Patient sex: M
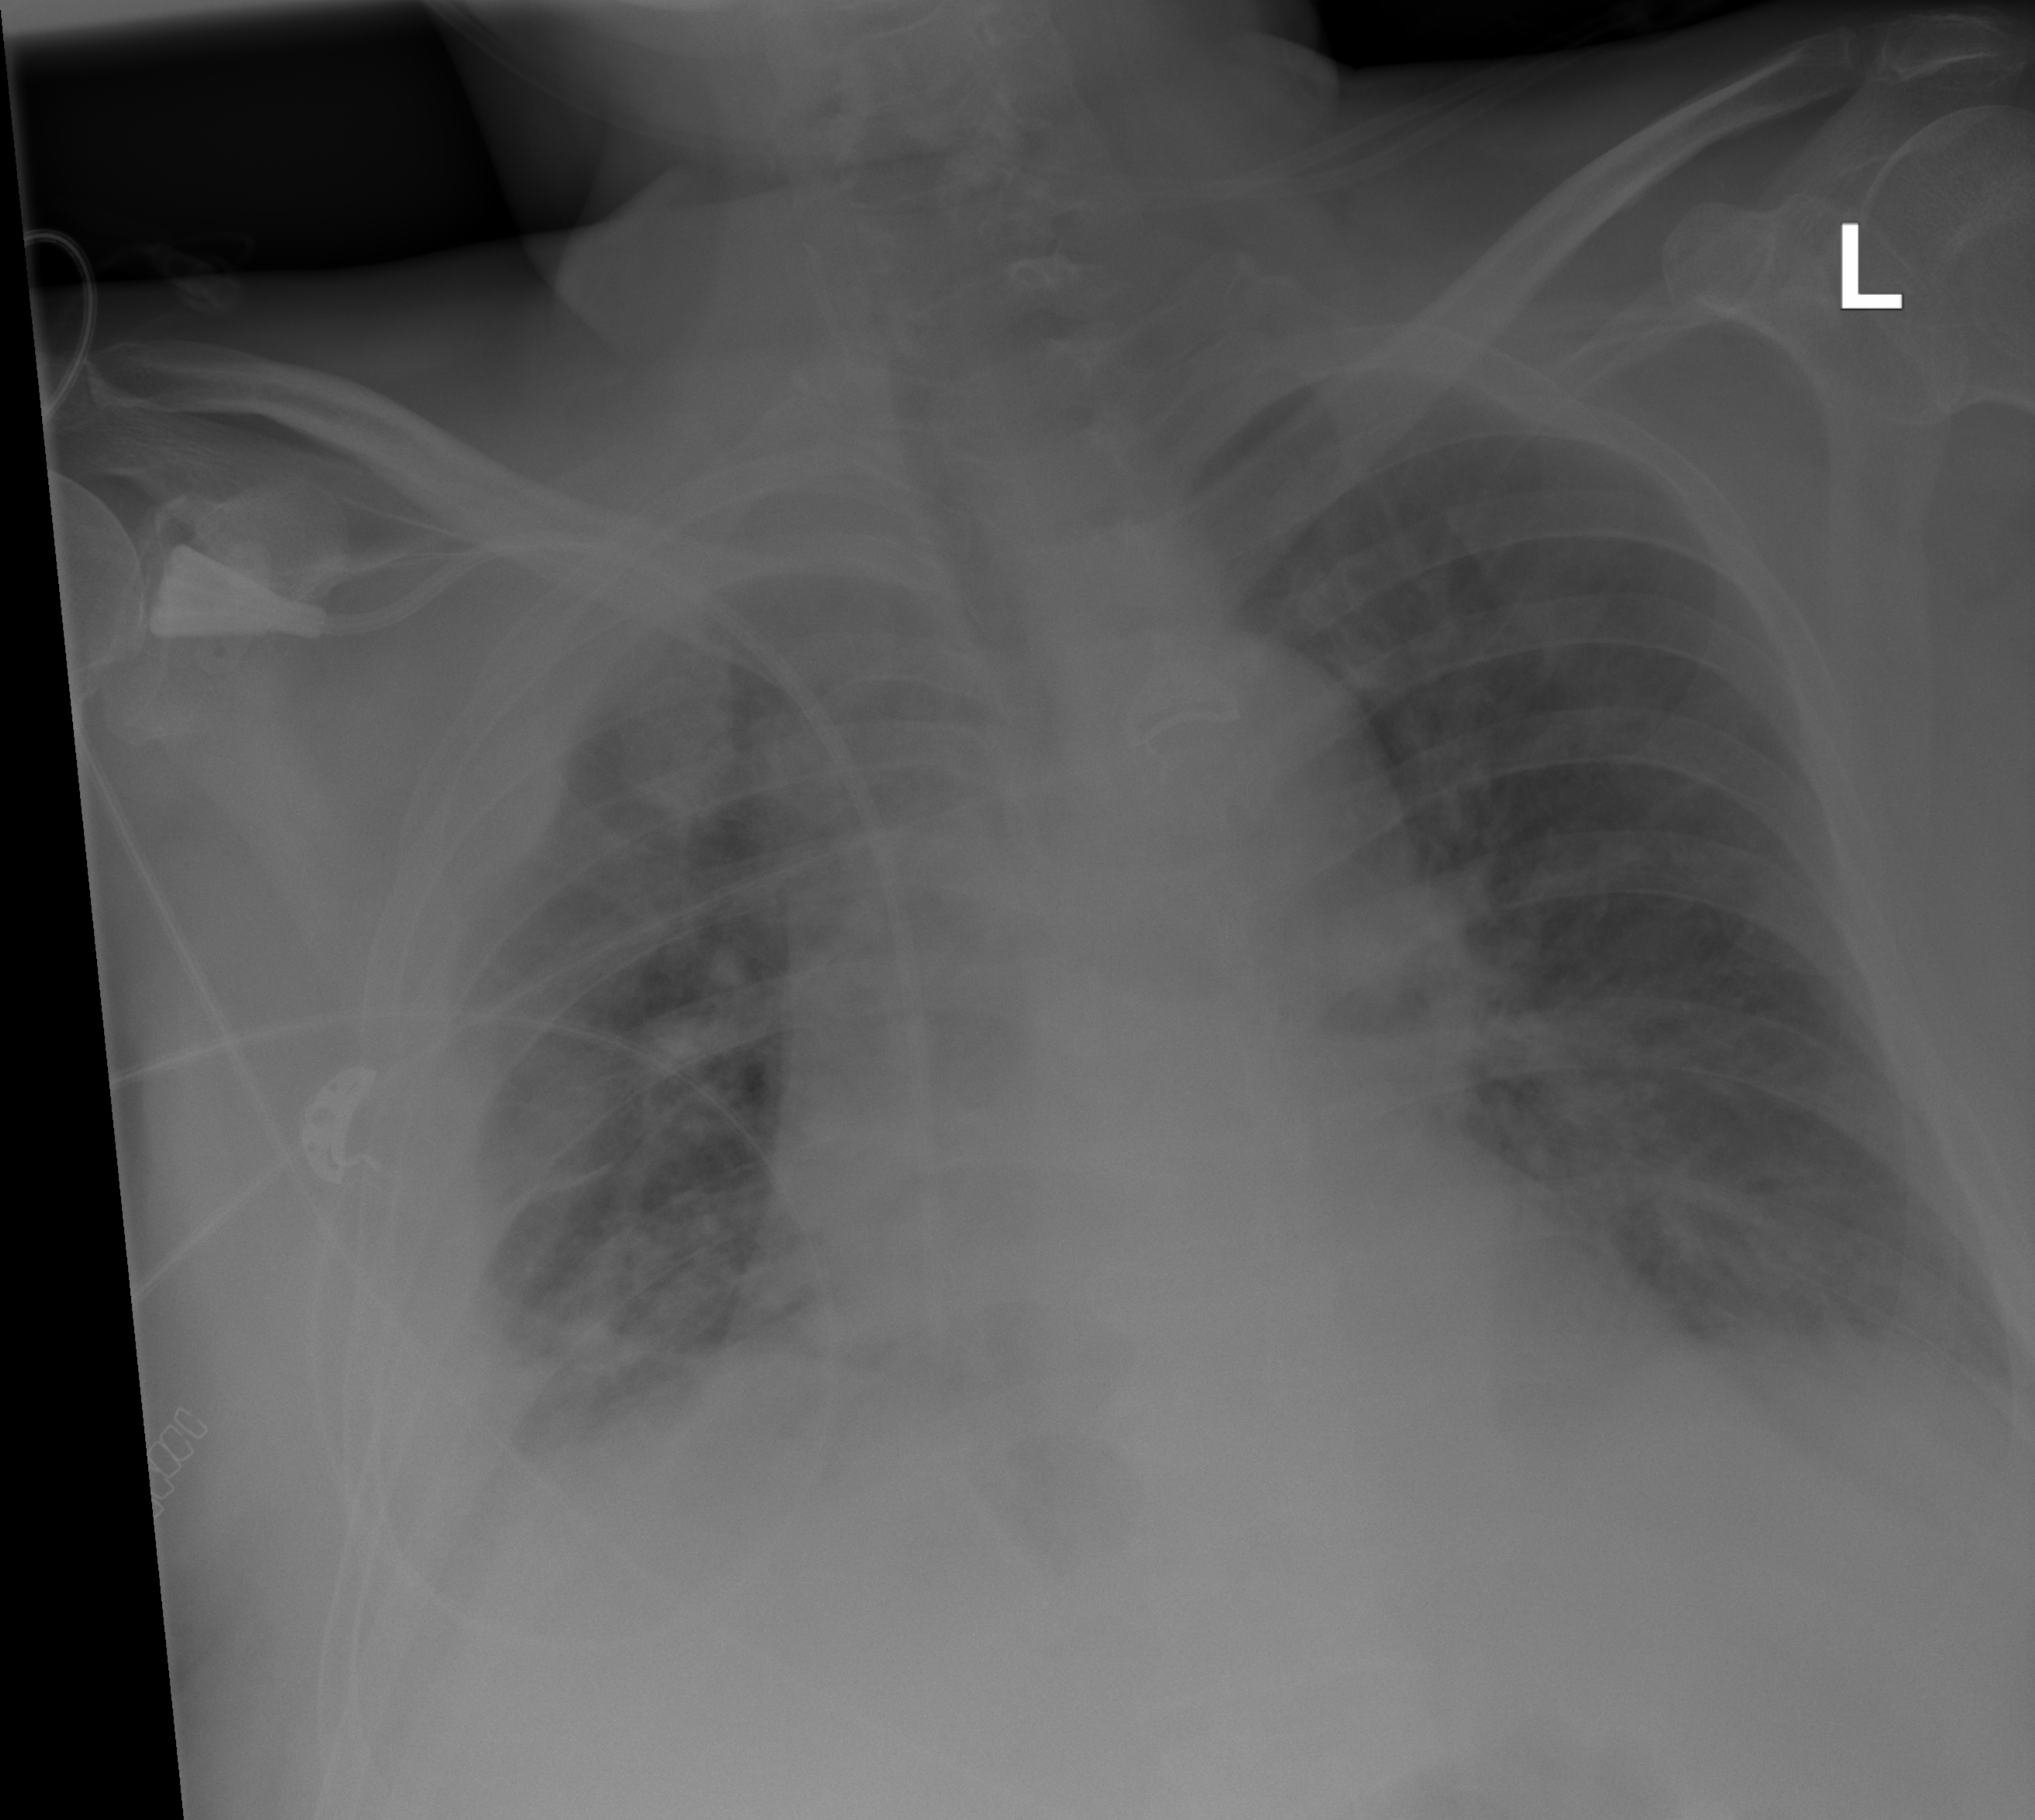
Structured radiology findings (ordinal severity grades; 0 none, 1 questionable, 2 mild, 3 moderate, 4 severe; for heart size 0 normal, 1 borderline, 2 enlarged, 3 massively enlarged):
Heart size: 1
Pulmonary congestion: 2
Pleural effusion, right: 3
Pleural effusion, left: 2
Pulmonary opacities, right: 2
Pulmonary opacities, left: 0
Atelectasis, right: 3
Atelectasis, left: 2